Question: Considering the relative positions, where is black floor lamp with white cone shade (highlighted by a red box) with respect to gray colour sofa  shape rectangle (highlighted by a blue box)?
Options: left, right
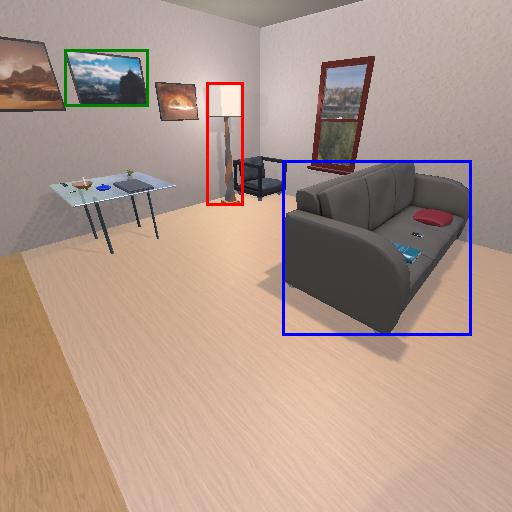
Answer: left